Question: I have a UITableView with different cell heights. I have added a custom separator line also using the following code
'''
UIView* separatorLineView = [[UIView alloc]initWithFrame:CGRectMake(1, cellReport.frame.size.height-1, table.frame.size.width-1, 1)];
separatorLineView.backgroundColor = [UIColor grayColor];
[cellReport.contentView addSubview:separatorLineView];
'''
When i scroll my table extra separators appear between the rows and i dont understand why? Am i missing something? help me out.
In short UITableView displays separator at wrong position for some cells. Have attached an example image for reference.

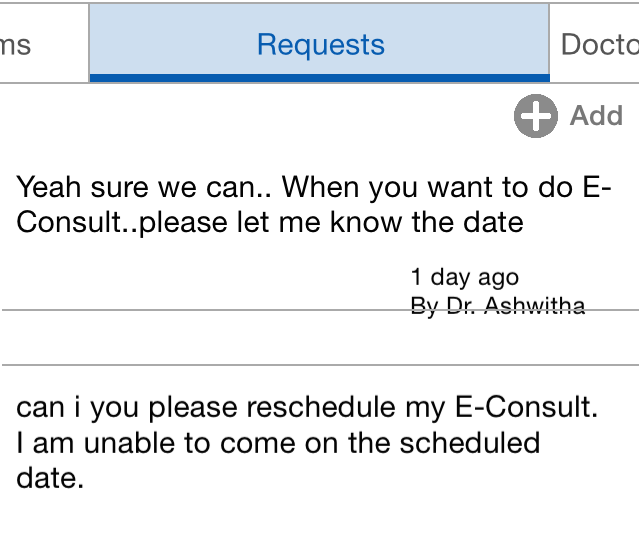
Answer: Please follow these steps
And do not need to every time your separator view. And set your frame every time.
'''
-(UITableViewCell *)tableView:(UITableView *)tableView cellForRowAtIndexPath:(NSIndexPath *)indexPath
{
NSString *myIdentifier=@"Cell";
UITableViewCell *Cell = (UITableViewCell *)[tableView dequeueReusableCellWithIdentifier:myIdentifier];
UIView* separatorLineView;
if (Cell == nil)
{
Cell = [[UITableViewCell alloc] initWithStyle:UITableViewCellStyleDefault reuseIdentifier:myIdentifier];
separatorLineView = [[UIView alloc] initWithFrame:CGRectZero];
separatorLineView.backgroundColor = [UIColor grayColor];
separatorLineView.tag = 100;
[Cell.contentView addSubview:separatorLineView];
}
separatorLineView = (UIView *)[Cell.contentView viewWithTag:100];
separatorLineView.frame = CGRectMake(0, Cell.frame.size.height-1, Cell.frame.size.width, 1);
}
'''